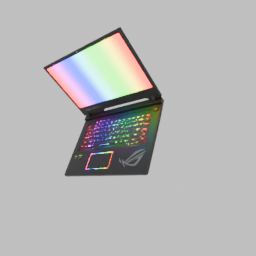
Label: electronics